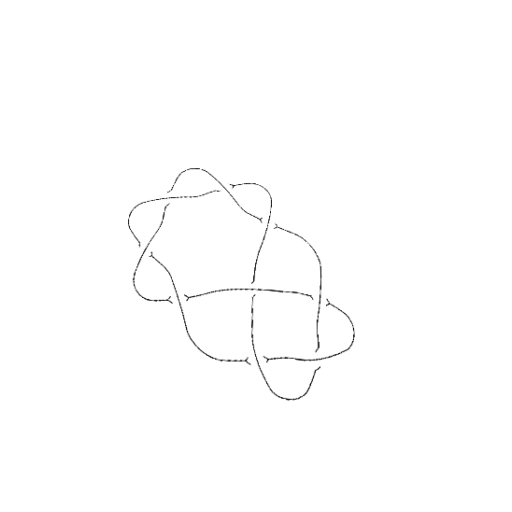
Crossing number: 9